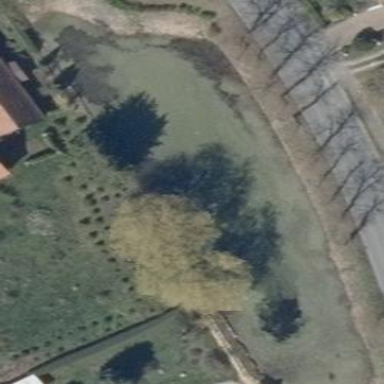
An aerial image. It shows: Pond with natural water.